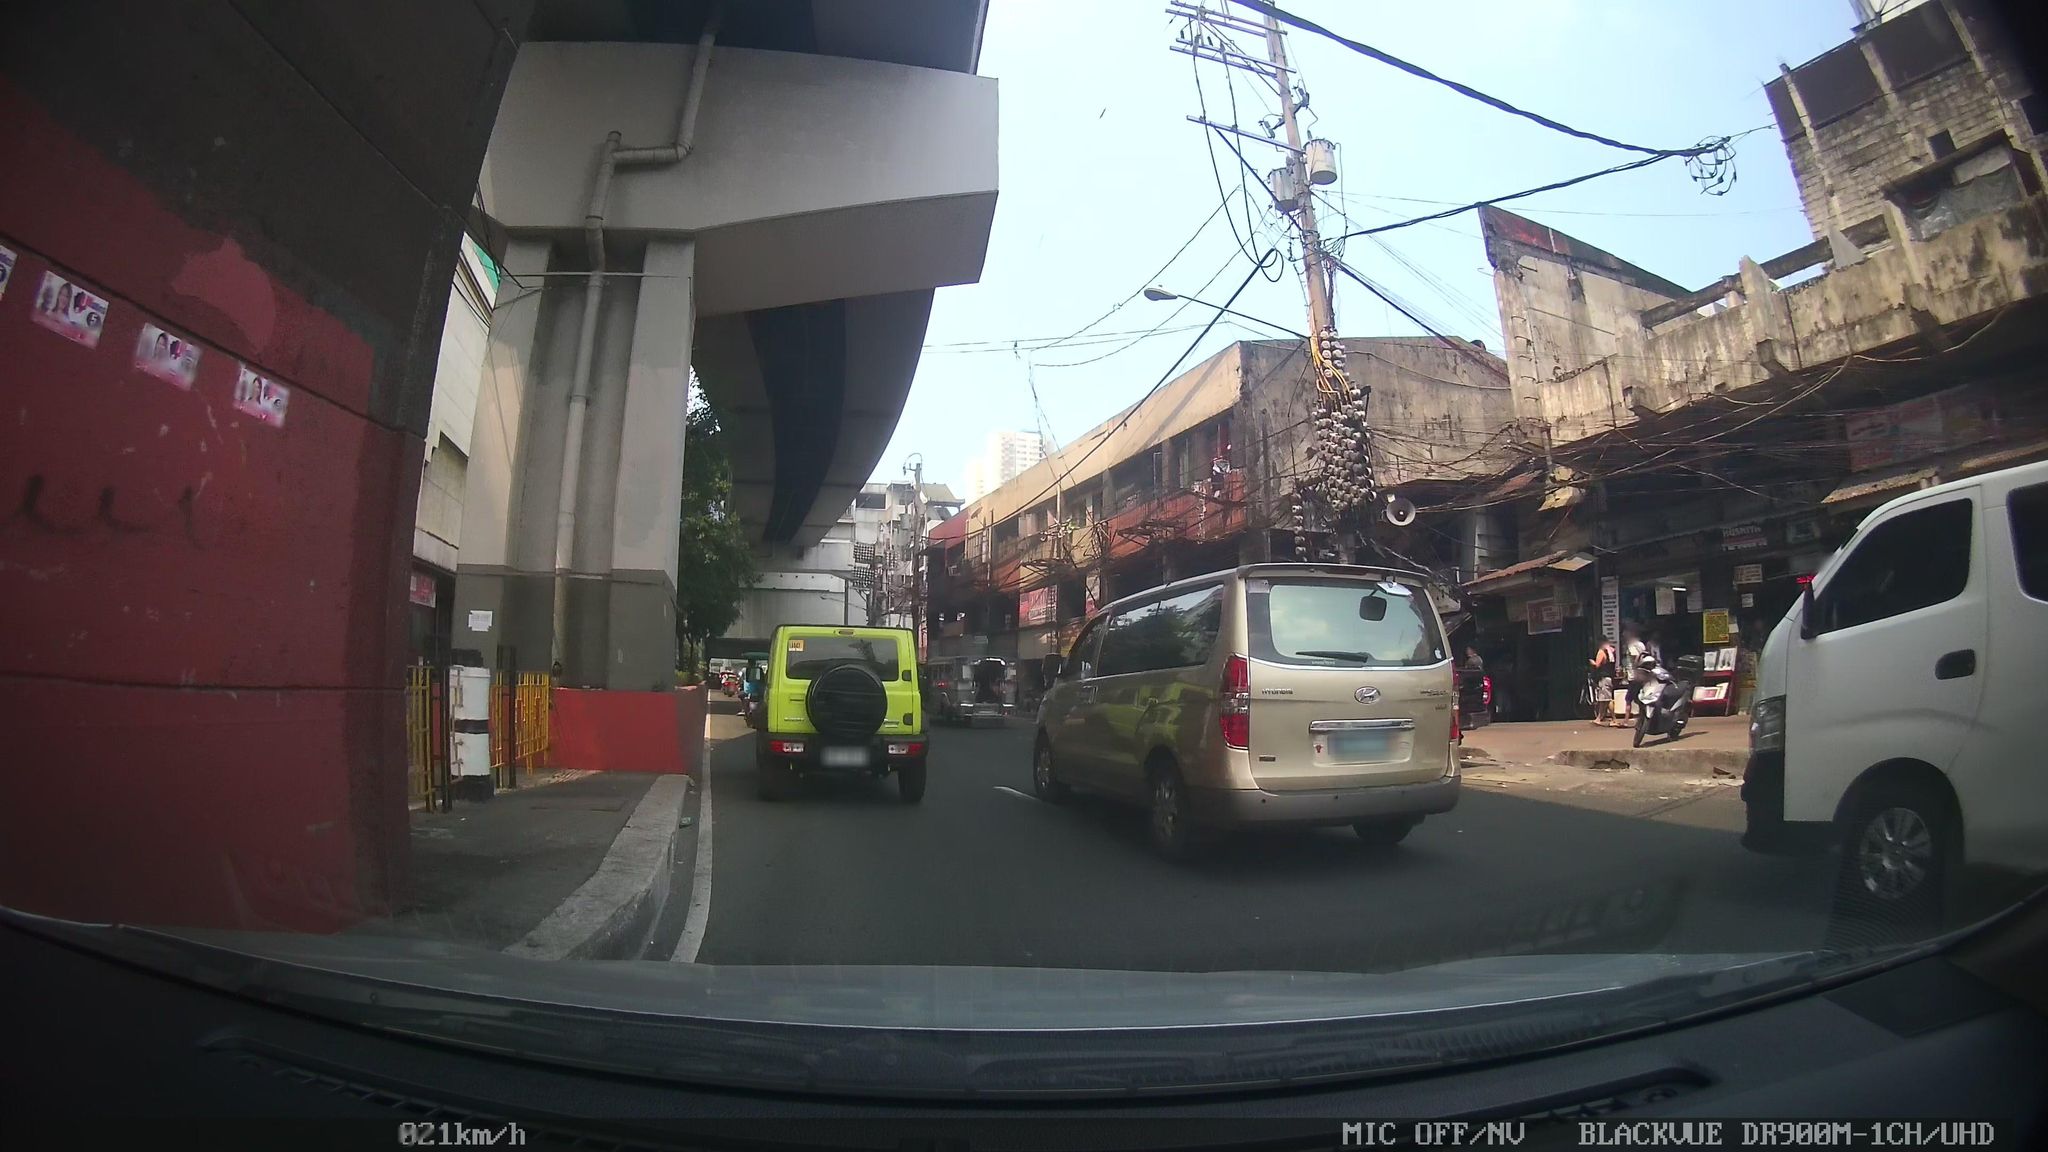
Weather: clear
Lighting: day
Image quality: good
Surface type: driving surface
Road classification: steps, footway
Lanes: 3
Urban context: urban centre
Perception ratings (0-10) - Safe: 3.18, Lively: 6.98, Beautiful: 2.11, Boring: 2.06, Depressing: 5.57, Wealthy: 1.24